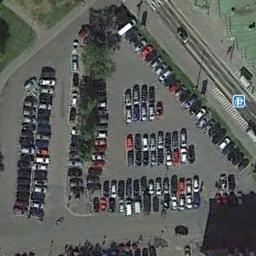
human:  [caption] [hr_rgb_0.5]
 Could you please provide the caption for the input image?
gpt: Six rows of cars were parked in the parking lot .

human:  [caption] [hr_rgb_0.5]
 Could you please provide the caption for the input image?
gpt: There are many different colored cars in the parking lot .

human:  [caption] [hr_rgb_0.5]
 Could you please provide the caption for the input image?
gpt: The parking lot has some cars arranged neatly in lines .

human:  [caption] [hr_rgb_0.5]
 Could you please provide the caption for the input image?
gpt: The parking lot is full of cars next to some trees .

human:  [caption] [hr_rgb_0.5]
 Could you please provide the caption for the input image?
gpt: There are some green bushes and many cars on the parking lot .